Question: In WinForms, I'm trying to create an interactive chart but am having difficulties with one aspect. I am using System.Windows.Forms.DataVisualization.Charting.Chart for the chart, and using a FastLine series to render the data.
In this chart, you can zoom/pan/change channels, and new points are dynamically added / removed as needed. The reason for this is that the source of these points is a large binary file that can be well over a gigabyte, and I am using a MemoryMappedFile to pull as little data as possible to increase performance.
When panning to the right, everything works fine - new points are added to the end of the list and you can't even tell that they were not there a second ago.
However, when I pan to the left, the graph displays in a very odd way. There are lines running all over the place. I know what is happening here, I just can't figure out how to fix it.
The cause is that when a point is added, a line is drawn from the last point added to the new one. So if the last point was added to the right side, and the new point is added to the left side, a line will shoot across the graph.
Here is the code that adds points to the graph:
'''
for (var i = scanStart; i + _step <= scanEnd; i += _step)
{
var sample = _expeData.ReadSample(channel, i);
Series[0].Points.AddXY(i, sample);
}
'''
Is there any way to prevent this from happening? Here is a screenshot showing what it looks like after panning to the left:

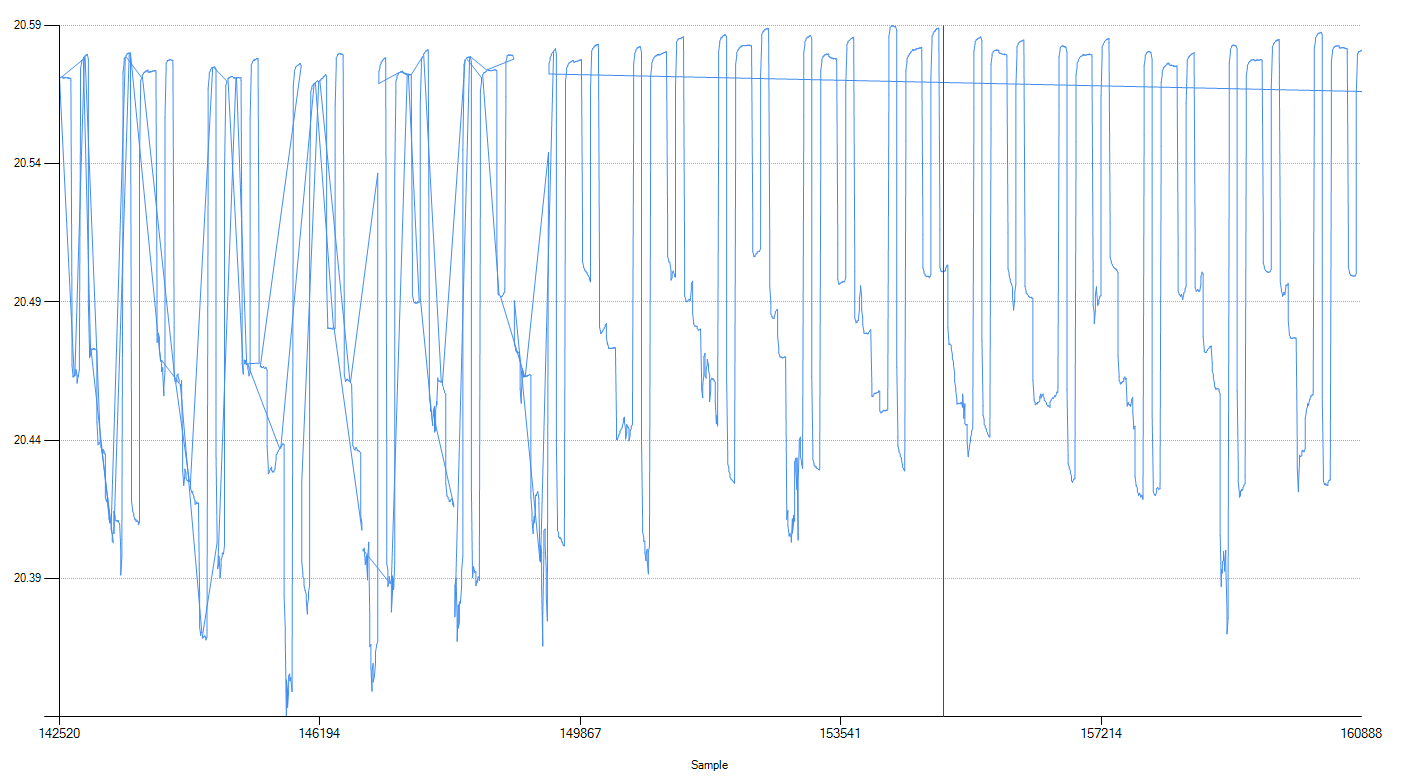
Answer: I found the solution was to make use of the Series[0].Sort() function. I modified the original code as follows:
'''
for (var i = scanStart; i + _step <= scanEnd; i += _step)
{
var sample = _expeData.ReadSample(_channel, i);
Series[0].Points.AddXY(i, sample);
}
Series[0].Sort(new PointComparer());
'''
And I added a private class to handle the sorting:
'''
private class PointComparer : IComparer<DataPoint>
{
public int Compare(DataPoint x, DataPoint y)
{
return (int)(x.XValue - y.XValue);
}
}
'''
This sorts the points based on XValue. There is a slight performance hit when the number of points starts to grow above roughly 40,000. However, I can mitigate that by only loading as many points as are visible on screen (max of roughly 2,000 on a modern wide screen monitor) and then trimming once I exceed a certain amount (I'm using 20,000). This causes an occasional hiccup after a relatively large amount of panning, but it isn't very noticable.